Question: i have an html datalist element for which i am trying to only show the autocomplete list when more than two characters are entered in the field. on desktop, you can type from 0 to infinity characters with the input never losing focus and the list appearing just fine. however, for mobile (specifically- iOS safari), when the character length of the input hits 3, the cursor disappears despite the input still having focus. the user must click on the input again to continue his search. i will mention that the safari browser is presenting the user with some unrelated autocomplete results until this length of 3 is hit. here is the listener on the datalist that governs my intended behavior:
'''
// Only show auto-complete results for greater than 2 characters.
searchNameInput.addEventListener('keyup', e => {
const input = e.target;
const list = input.getAttribute('data-list');
input.value.length > 2 ? input.setAttribute('list', list) : input.removeAttribute('list');
// Unrelated code (i think):
if (!input.value.length)
filtersProxy.searchName = { name: '', city: '', stateProvince: '' };
});
'''
here is what the browser looks like after 3 characters have been typed. notice the input field has no cursor. the datalist actual list hasn't appeared yet either.

i've tried using a setTimeout to return the focus to the element after every keyup event to no avail. this one has me stumped!
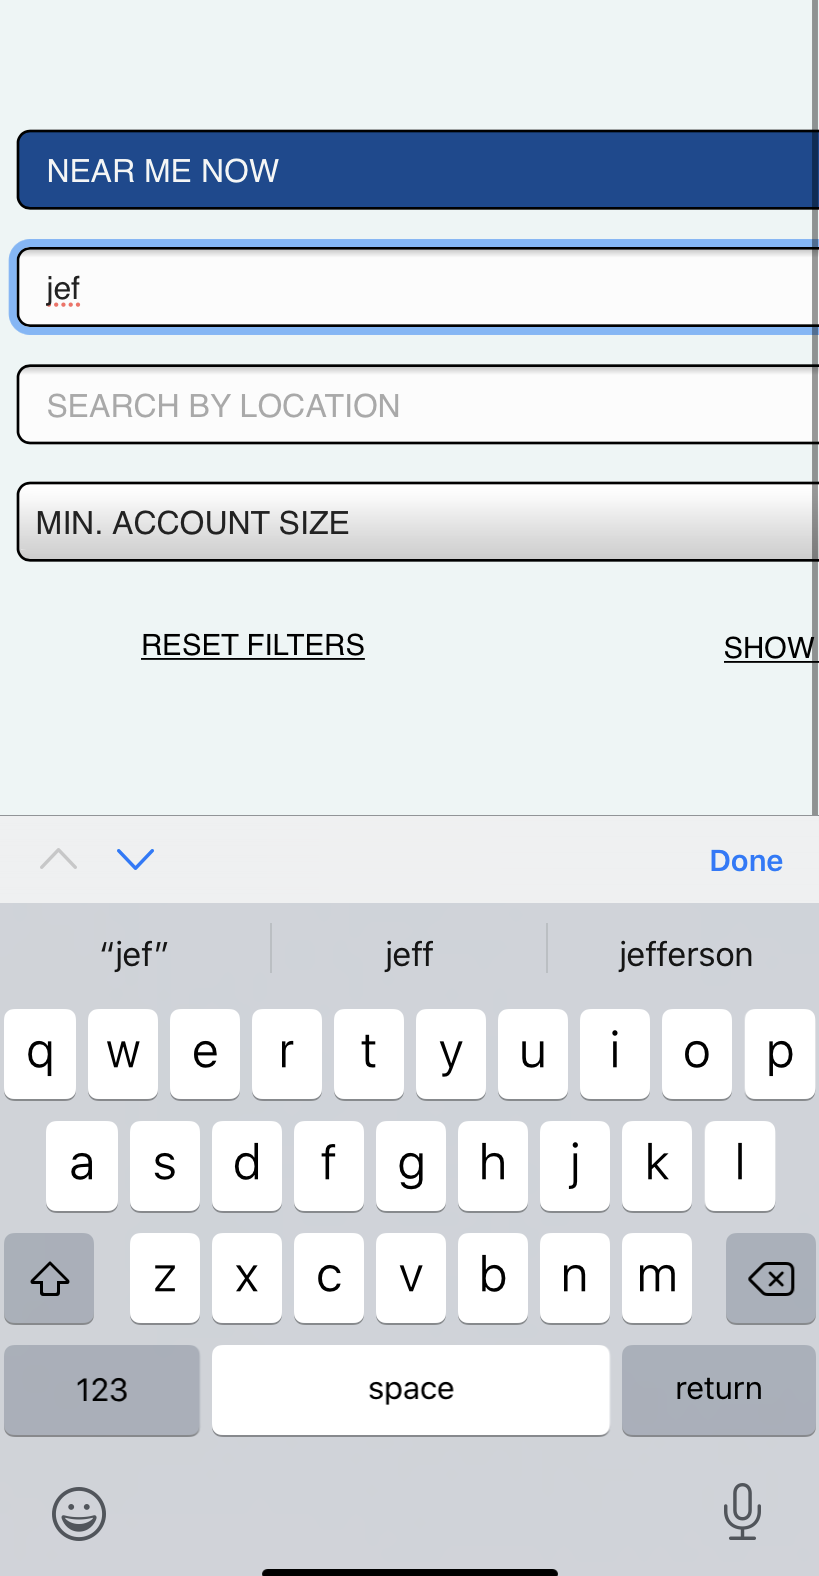
Answer: I have a terrible hack for you.
First, create a fake input field:
'''
const fakeInput = document.createElement('input')
fakeInput.setAttribute('type', 'text')
fakeInput.style.position = 'absolute'
fakeInput.style.opacity = 0
fakeInput.style.height = 0
fakeInput.style.fontSize = '16px'
document.body.prepend(fakeInput)
fakeInput.focus()
'''
Next, use 'setTimeout' to set the focus to your 'input', because setting it directly won't work:
'''
if(input.value.length > 2) {
if(!input.hasAttribute('list')) {
fakeInput.focus();
input.setAttribute('list', list);
setTimeout(() => input.focus(), 10);
}
} else input.removeAttribute('list');
'''
Voila.